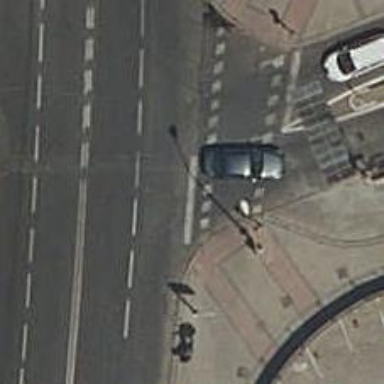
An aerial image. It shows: Road with traffic signals.